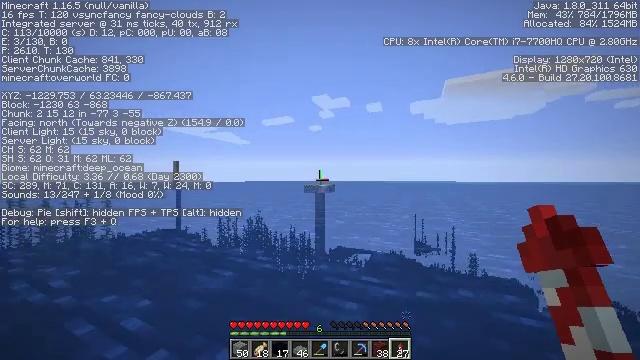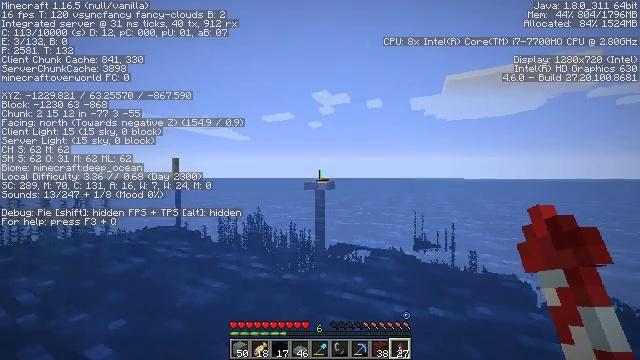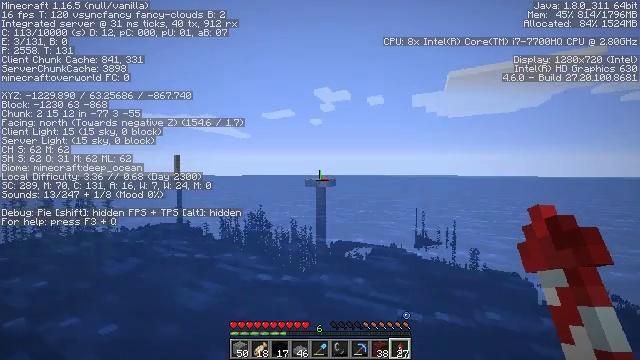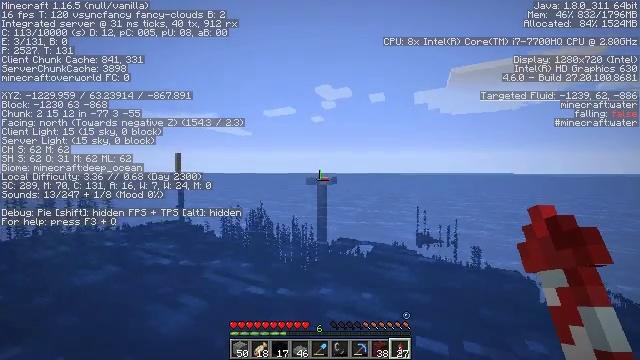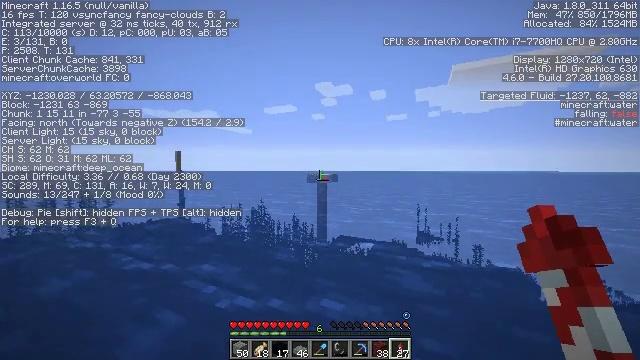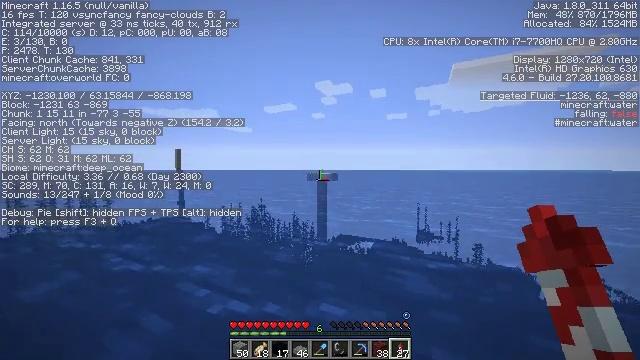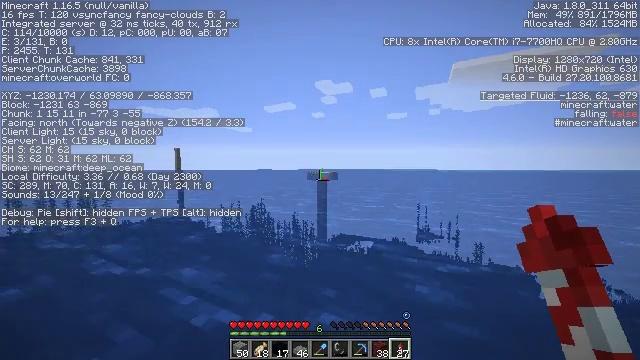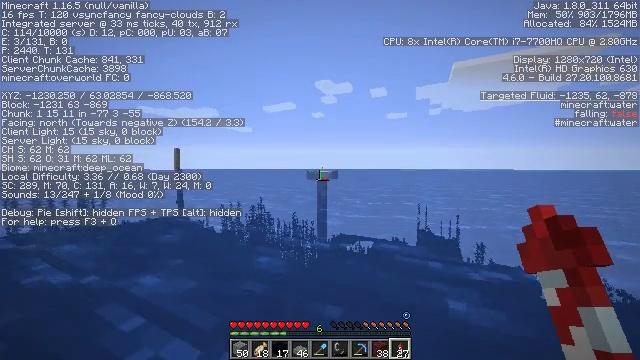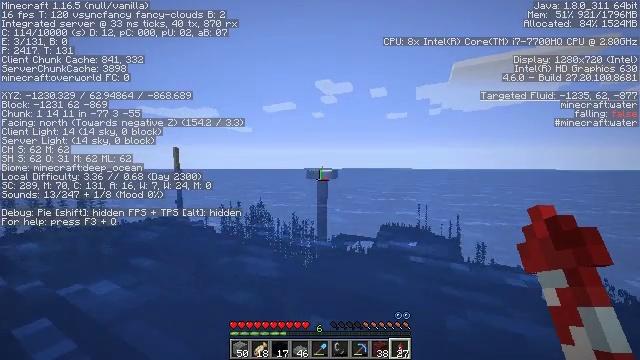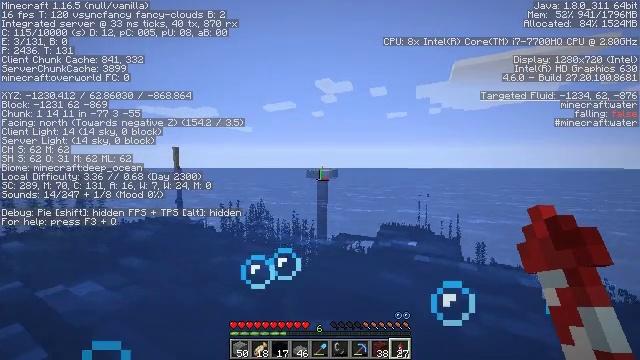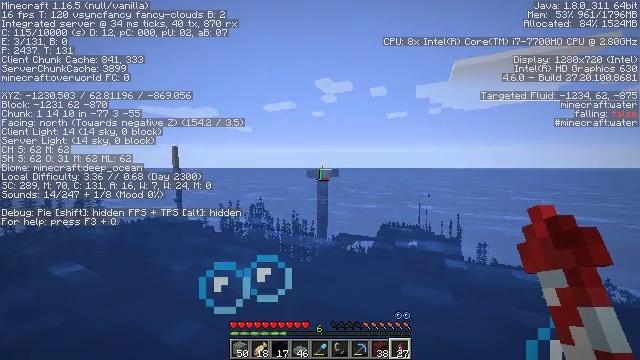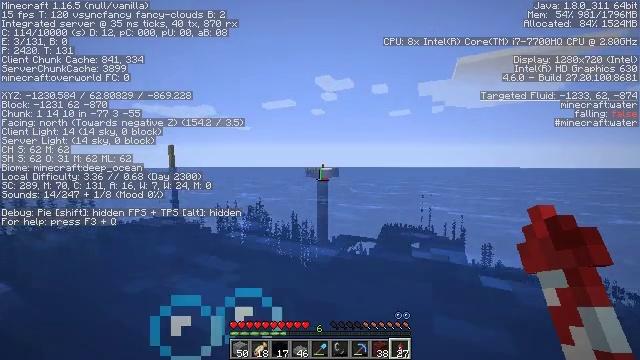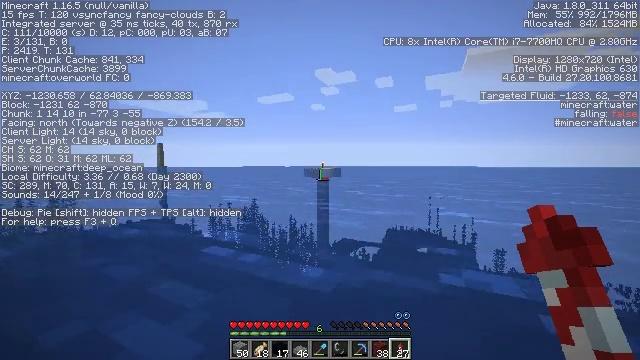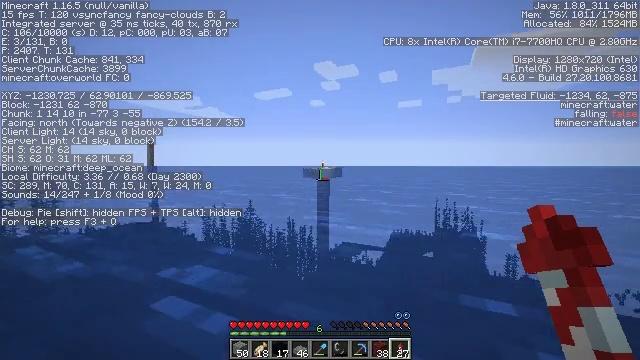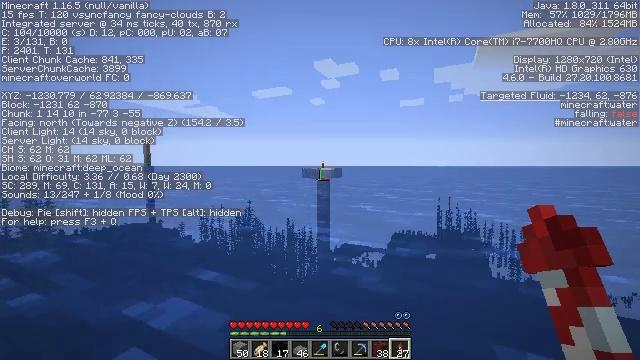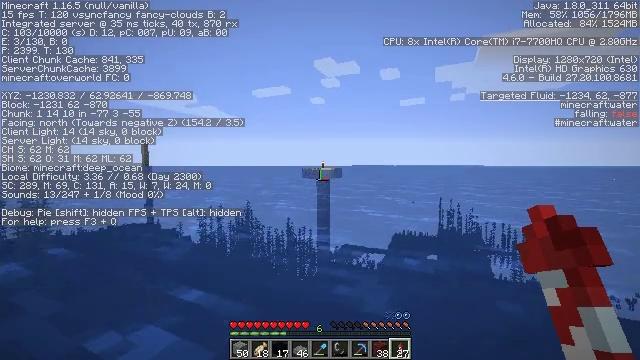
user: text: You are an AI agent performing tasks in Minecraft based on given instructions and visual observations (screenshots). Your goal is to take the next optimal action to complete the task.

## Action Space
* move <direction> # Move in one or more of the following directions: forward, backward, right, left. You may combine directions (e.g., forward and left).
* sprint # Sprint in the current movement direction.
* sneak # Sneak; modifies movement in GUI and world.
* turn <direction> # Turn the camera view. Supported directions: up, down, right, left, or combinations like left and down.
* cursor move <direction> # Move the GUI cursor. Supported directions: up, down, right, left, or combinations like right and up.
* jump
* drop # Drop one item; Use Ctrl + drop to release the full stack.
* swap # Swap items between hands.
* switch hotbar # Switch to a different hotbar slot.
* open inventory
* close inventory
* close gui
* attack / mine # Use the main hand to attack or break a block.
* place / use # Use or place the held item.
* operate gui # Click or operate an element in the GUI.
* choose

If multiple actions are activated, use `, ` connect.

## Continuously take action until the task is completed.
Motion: motion action
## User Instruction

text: Collect black concrete powder by breaking it.
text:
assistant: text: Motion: move forward, jump
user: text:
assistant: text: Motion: move forward, jump
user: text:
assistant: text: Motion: move forward, jump
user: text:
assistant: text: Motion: move forward, jump
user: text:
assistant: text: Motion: move forward, jump
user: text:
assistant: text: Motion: move forward, jump
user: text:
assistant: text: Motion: move forward, jump
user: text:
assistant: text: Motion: move forward, jump
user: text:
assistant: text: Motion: move forward, jump
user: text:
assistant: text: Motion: move forward, jump
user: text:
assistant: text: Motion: move forward, jump
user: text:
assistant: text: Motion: move forward, jump
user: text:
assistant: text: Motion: move forward, jump
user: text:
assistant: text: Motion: move forward, jump
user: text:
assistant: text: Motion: move forward, jump
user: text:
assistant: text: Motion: move forward, jump
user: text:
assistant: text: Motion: move forward, jump
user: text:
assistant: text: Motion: move forward, jump
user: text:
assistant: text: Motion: move forward, jump
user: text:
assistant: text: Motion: move forward, jump
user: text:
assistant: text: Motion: move forward, jump
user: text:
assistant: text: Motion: move forward, jump
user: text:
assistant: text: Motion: move forward, jump
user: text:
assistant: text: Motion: move forward, jump
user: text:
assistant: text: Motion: move forward, jump
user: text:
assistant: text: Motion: move forward, jump
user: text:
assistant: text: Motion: move forward, jump
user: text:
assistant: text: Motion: move forward, jump
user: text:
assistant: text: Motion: move forward, jump
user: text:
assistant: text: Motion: move forward, jump